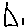
Label: triangle